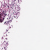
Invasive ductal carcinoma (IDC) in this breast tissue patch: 0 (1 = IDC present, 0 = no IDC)